Question: I'm using jQuery version 1.6.2 and I can't redirect my users to the main page after login. Actually, I can, but if I do this, I can't display the "error messages".
Can you help me?
My jQuery code:
'''
$(".enviar").click(function() {
var email = $(".postEmail");
var setEmail = email.val();
var senha = $(".postSenha");
var setSenha = senha.val();
$.ajax({
url: "actions/logar.php",
async: false,
cache: false,
type: 'POST',
data: "email="+ setEmail +"&senha="+ setSenha,
success:function(data){
if(data == 'true'){
window.location.href="home";
} else {
$(".resposta").html(data);
}
}
});
return false;
});
'''
Where ".enviar" is my submit button and ".resposta" is the div where I'll display the error message.
My PHP code:
'''
if(!$AccountDAO->Registrado()){
$postEmail = addslashes(strip_tags(trim($_POST['email'])));
$postSenha = addslashes(strip_tags(trim($_POST['senha'])));
if ( !preg_match( '/^[^@]+@[a-zA-Z0-9._-]+\.[a-zA-Z]+$/', $postEmail )){
echo '<span class="error">O seu e-mail parece invalido</span>';
exit();
} elseif ( strlen($postSenha) < 4 ) {
echo '<span class="error">Digite uma senha com quatro ou mais caracteres</span>';
exit();
}
$validarUsuario = $SQL->prepare("SELECT * FROM 'c_usuarios' WHERE 'email' = :email AND 'senha' = :senha");
$validarUsuario->bindParam( ':email', $postEmail, PDO::PARAM_STR );
$validarUsuario->bindParam( ':senha', hash('sha512', $postSenha), PDO::PARAM_STR );
$validarUsuario->execute();
if( $validarUsuario->rowCount() == true ){
$dadosUsuario = $validarUsuario->fetch(PDO::FETCH_ASSOC);
$_SESSION['uid'] = $dadosUsuario['uid'];
echo 'true';
} else {
echo '<span class="error">O e-mail ou a senha estao incorretos</span>';
}
}
?>
'''
I already try "return true" instead of "echo "true"", but i get the same result: nothing. =(
Alright, sorry 4 my english (I'm Portuguese, as you can see) and this is my first time without Google Translate. Ah, if is possible too, rate my language skills, please? HAHAH
Ok, seeya!
After many debbugings(?), I came to the conclusion that all the code that follows
'''
$dadosUsuario = $validarUsuario->fetch(PDO::FETCH_ASSOC);
$_SESSION['uid'] = $dadosUsuario['uid'];
'''
doesn't execute. Indeed, the "true" (from echo) execute normaly, but the "true" (string) has a line break. See:

I don't understand! :S
If I move the 'echo true' to the top of my source, it displays normally, without line break.
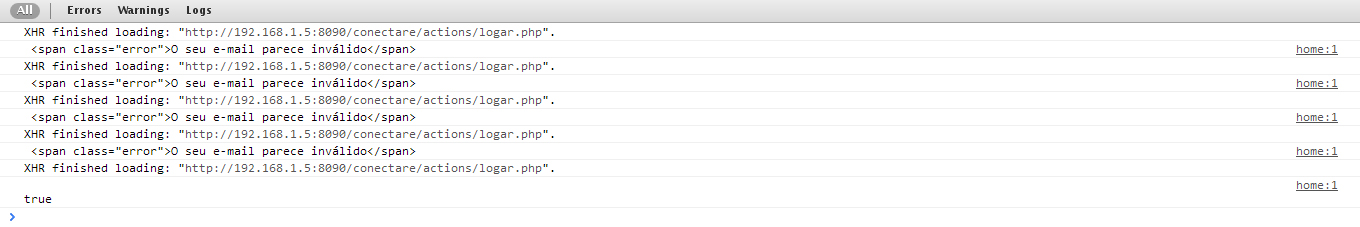
Answer: Are there any avascript errors? Are you using Firebug or Google Chrome console? If yes try to log your response without any redirection. I've written simple ajax-request and according to the response make(or do not) redirect. All works fine.
Html:
'''
<div id="wrapper">
<form action="">
<input type="submit" id="submit" />
</form>
</div>
'''
JS:
'''
$('#submit').click(function(){
$.ajax({
url: "ajax.php",
async: false,
cache: false,
type: 'POST',
data: "show=1",
success: function(data){
if(data=='true'){
window.location.href="other-page.html";
} else {
$("#wrapper").append(data);
}
console.log(data);
}
});
return false;
});
'''
And very simple PHP:
'''
if($_POST['show']==1)
echo 'true';
else
echo '<span class="error">Error</span>';
'''
Whatever, try to debug response from your server.
Sorry for lots of code, but can't see important difference between your and my ones. Maybe you will.:)
I hope it will be helpfull.